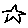
Label: star